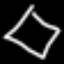
Label: diamond